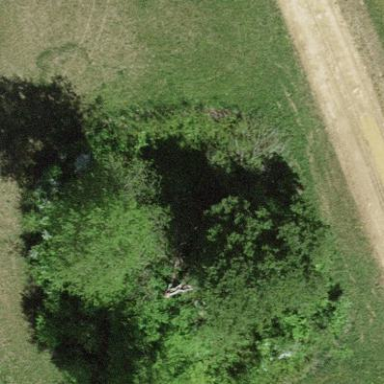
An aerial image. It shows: Forest area.